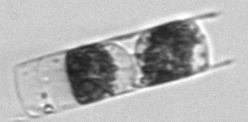
Label: Hemiaulus